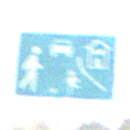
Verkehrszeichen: BeginnVerkehrsberuhigterBereich
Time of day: SunriseSunset
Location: Outdoor (Nature)
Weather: Clear
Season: NotSpecified
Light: Natural